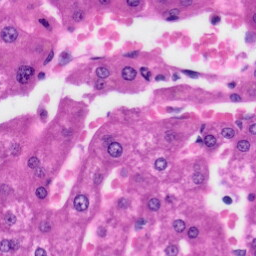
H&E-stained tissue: Liver